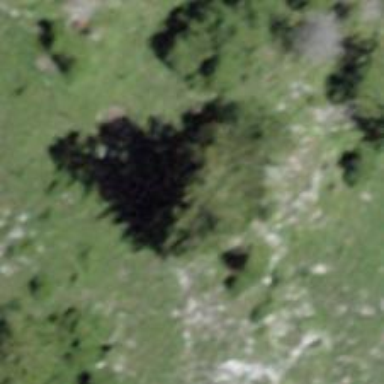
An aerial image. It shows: Beautiful tree in nature.